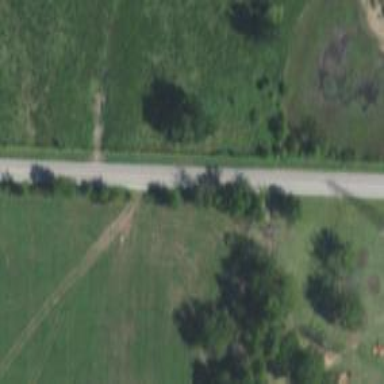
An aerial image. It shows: Unclassified road.